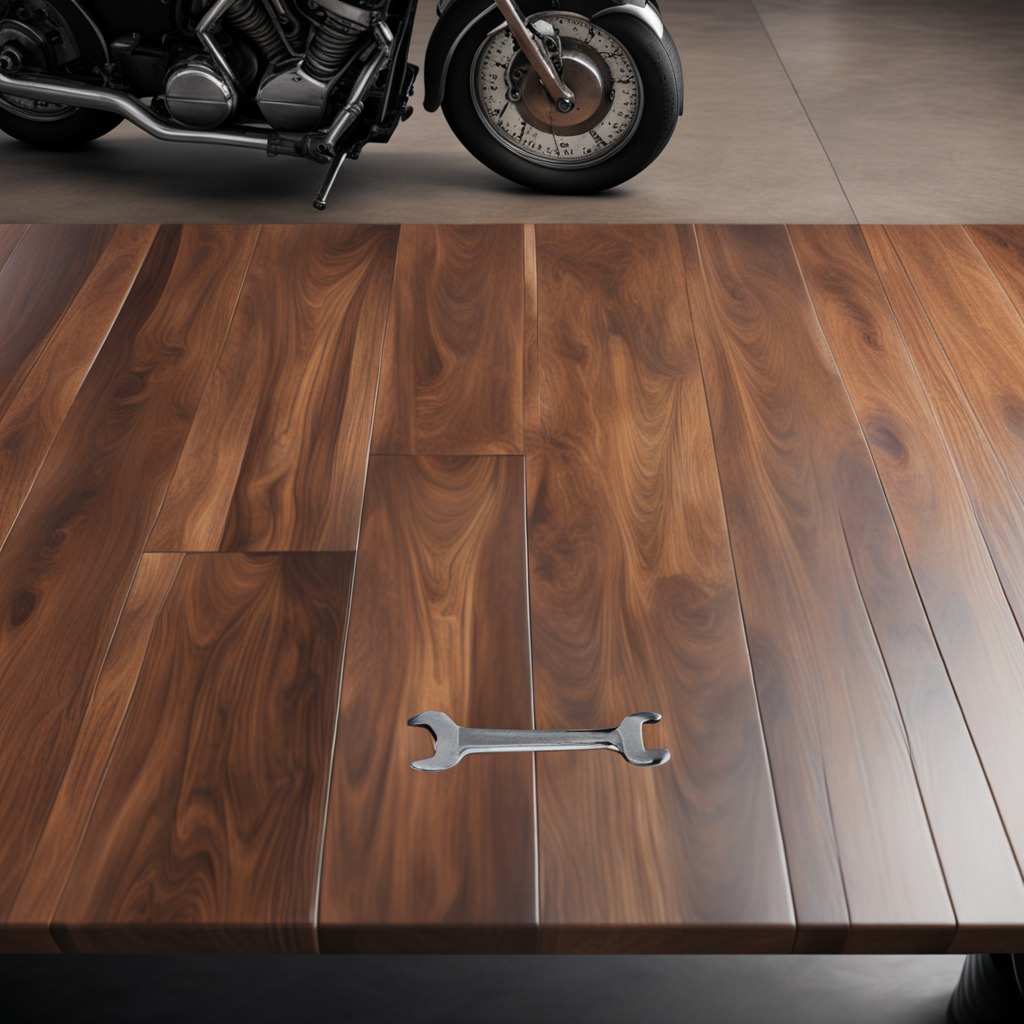
A wrench lies on the oil-spilled wooden table in a vintage motorcycle garage.